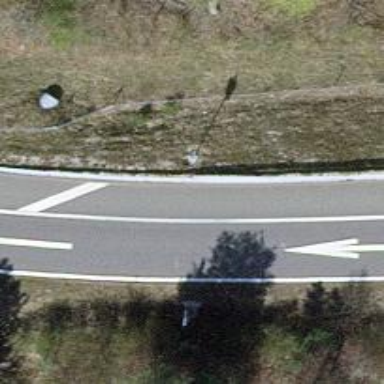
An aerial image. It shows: Trunk link highway.